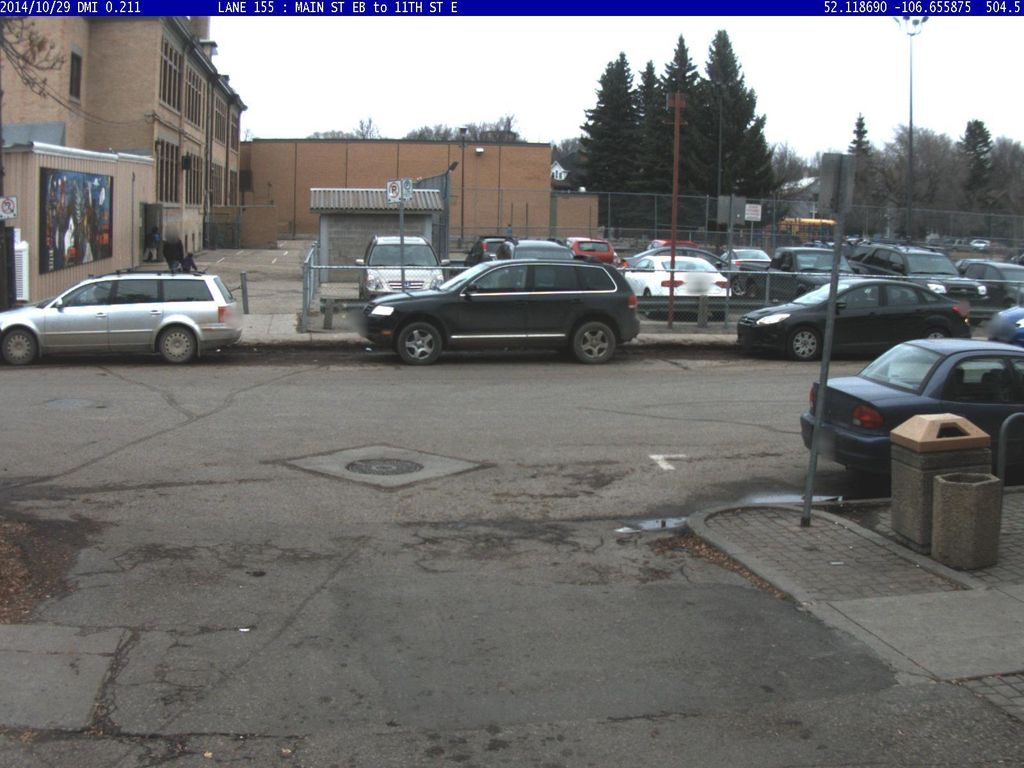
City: saskatoon